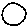
Label: moon